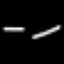
Label: line